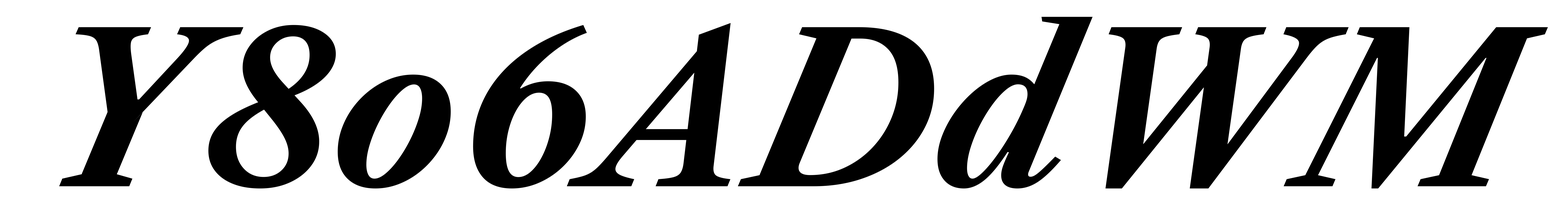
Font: LibreCaslonText-Italic_Bold_Italic